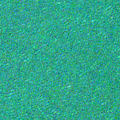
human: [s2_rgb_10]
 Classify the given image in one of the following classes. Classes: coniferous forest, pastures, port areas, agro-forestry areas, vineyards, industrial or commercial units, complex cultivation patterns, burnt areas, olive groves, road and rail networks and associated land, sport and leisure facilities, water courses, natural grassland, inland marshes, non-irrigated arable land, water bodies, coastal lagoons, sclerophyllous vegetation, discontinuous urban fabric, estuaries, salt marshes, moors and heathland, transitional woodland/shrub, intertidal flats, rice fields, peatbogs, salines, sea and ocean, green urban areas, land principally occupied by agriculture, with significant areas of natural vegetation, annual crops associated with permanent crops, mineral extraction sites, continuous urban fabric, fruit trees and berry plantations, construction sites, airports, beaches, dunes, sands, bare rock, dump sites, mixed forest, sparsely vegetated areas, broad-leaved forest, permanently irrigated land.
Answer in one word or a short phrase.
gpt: sea and ocean